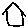
Label: house